Question: I have a very weird problem whilst using the 'ease("elastic", a, p)' function in d3js. I am transitioning the radius of circles and I'm getting a flood of errors in the console, which are significantly slowing down my webpage. The errors state that I'm setting a negative radius -- after some debugging (from console logging everything to diffs with previous code) I found out that's caused by the 'elastic' easing. Here's my code:
'''
function redraw() {
var day = d3.select('input[name="day"]:checked').node().value;
var time = d3.select('input[type="range"]').node().value.toString();
var direction = d3.select('input[name="direction"]:checked').node().value;
// fix bug in which data for single digit hours is not displayed
if (time.length == 1) {time = "0" + time;}
if (circles !== undefined) {
circles.transition().duration(900).ease('elastic', 1, 0.75).attr({
fill: function(d) {
return shadeColor("#ff0000", (-1 * getCircleSize(d.data, day, time, direction)));
},
r: function(d) {
var size = getCircleSize(d.data, day, time, direction);
if (size <= 0) {
return 0;
} else if (size > 0 && size < 2) {
return size + 2;
} else if (size > 50) {
return size*0.1 + 50;
} else {
return size;
}
}
});
}
}
'''
And here is an example of the error I'm getting:
'''
Error: Invalid negative value for <circle> attribute r="-0.04404809159933931"
(anonymous function)
@ d3.v3.min.js:5l
@ d3.v3.min.js:3Lt
@ d3.v3.min.js:1qt
@ d3.v3.min.js:1
'''
If I change the line:
'''
circles.transition().duration(900).ease('elastic', 1, 0.75).attr({...});
'''
to:
'''
circles.transition().duration(900).ease('quad').attr({...});
'''
...it doesn't spit out any errors in the console.
Here's a screenshot as well:

It would be great if you can give me some guidance on how to solve this problem. Thanks in advance!
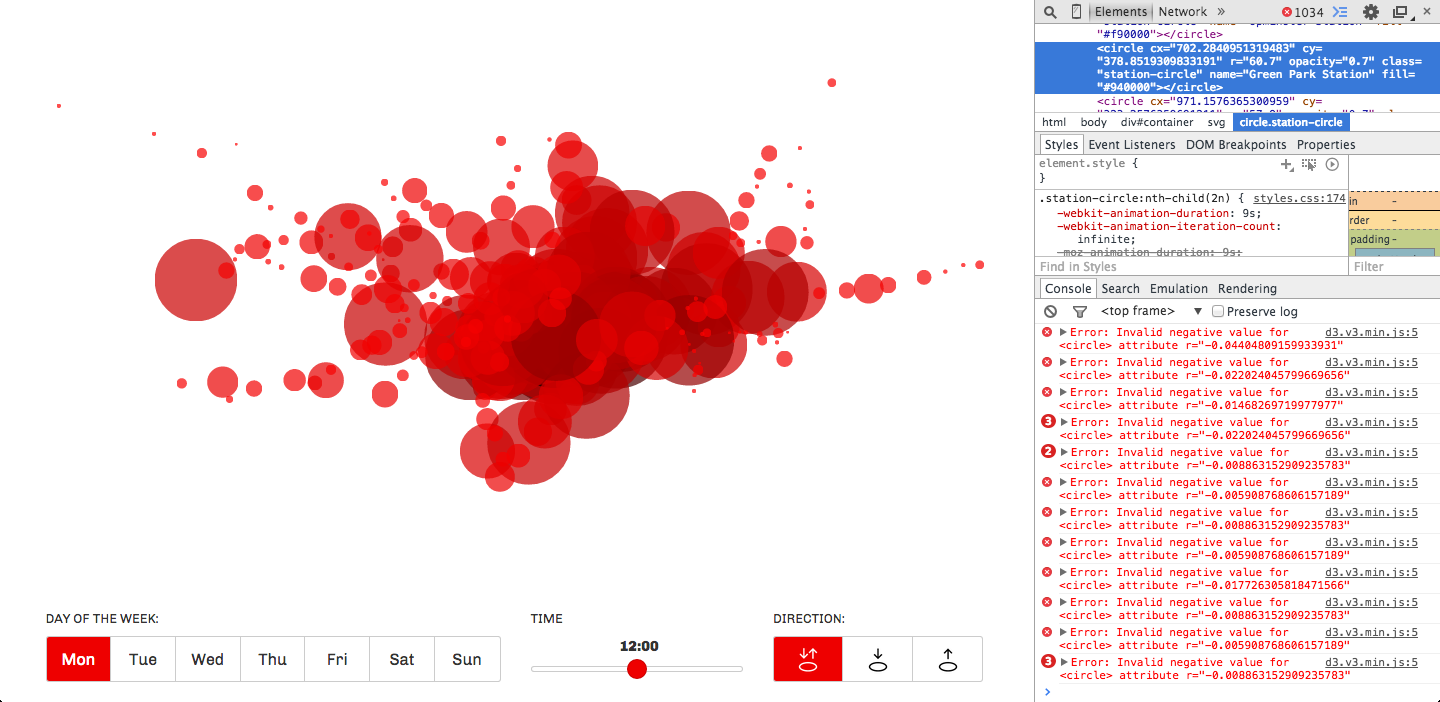
Answer: Check the spec on <URL>:
> -
Because the elastic easing overshoots the range <URL> to find a function which will stay within the range of [0,1].